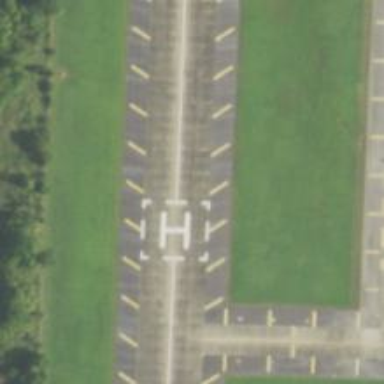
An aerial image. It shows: Image showing helipad at airport.